Field crop: tomato
Growth stage: 1
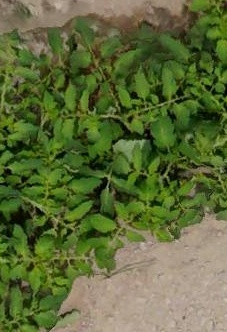
Species: tomato